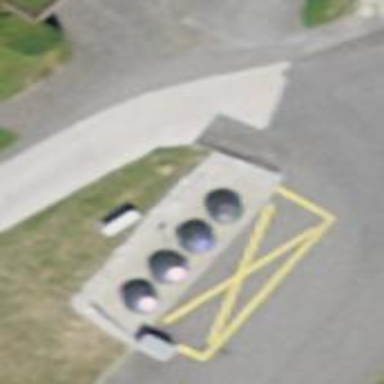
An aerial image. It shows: Recycling container at amenity designated for recycling.